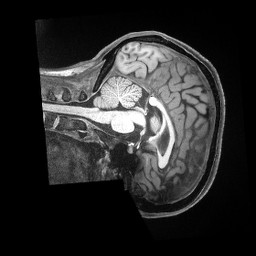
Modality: T1w
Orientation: sagittal
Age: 43
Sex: female
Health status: ill
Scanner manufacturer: siemens
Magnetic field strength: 3 T
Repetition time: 2.5 s
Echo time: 0.00181 s